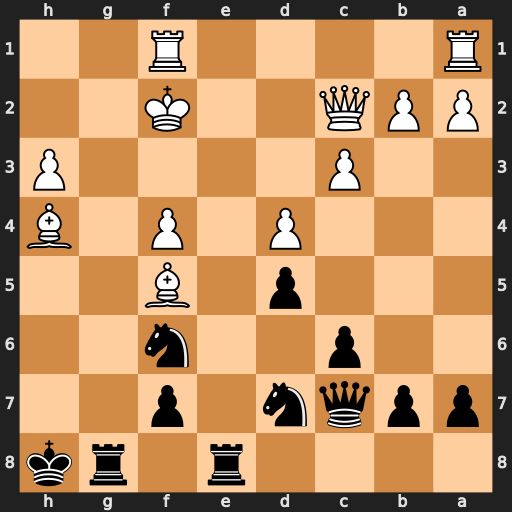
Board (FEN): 4r1rk/ppqn1p2/2p2n2/3p1B2/3P1P1B/2P4P/PPQ2K2/R4R2
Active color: b
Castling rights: -
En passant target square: -
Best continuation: Qxf4#